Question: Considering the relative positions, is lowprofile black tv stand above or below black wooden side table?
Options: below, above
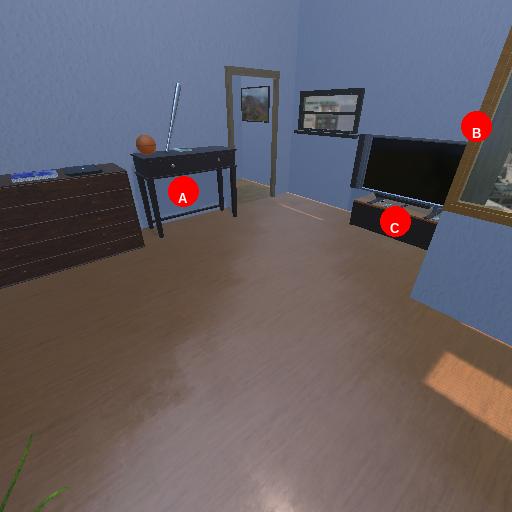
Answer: below